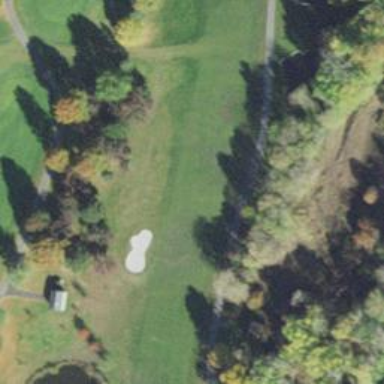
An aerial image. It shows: View of golf hole.